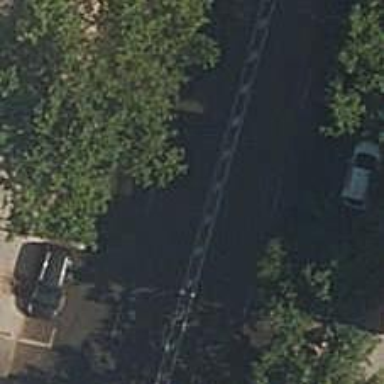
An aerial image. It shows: Road with traffic signals at the crossing.